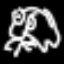
Label: frog